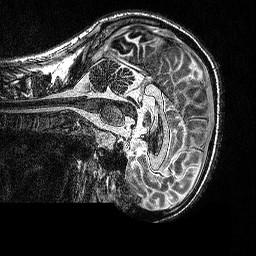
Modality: MP2RAGE
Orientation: sagittal
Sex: male
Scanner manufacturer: siemens
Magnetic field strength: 3 T
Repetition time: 5 s
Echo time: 0.00292 s